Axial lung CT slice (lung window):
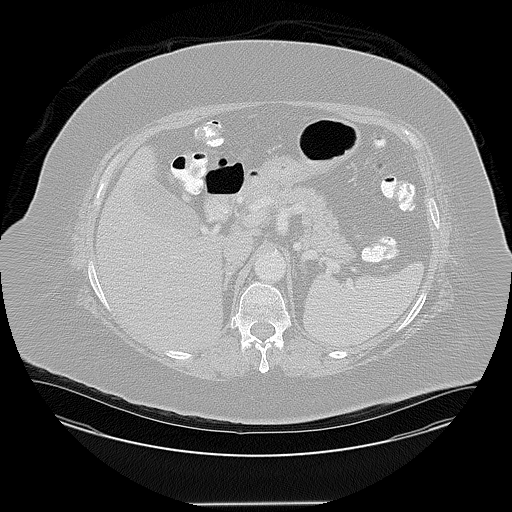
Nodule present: no